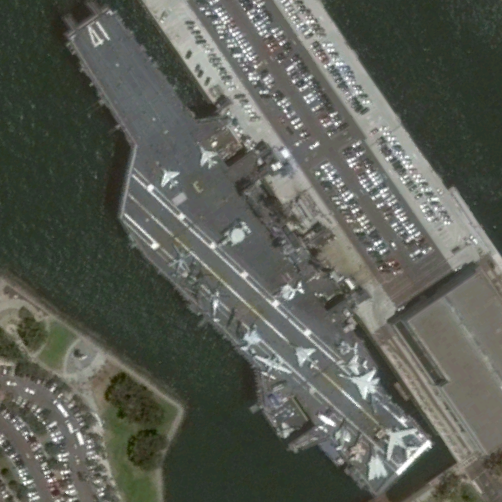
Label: Midway-class_aircraft_carrier